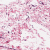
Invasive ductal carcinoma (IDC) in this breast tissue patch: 0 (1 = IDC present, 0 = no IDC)